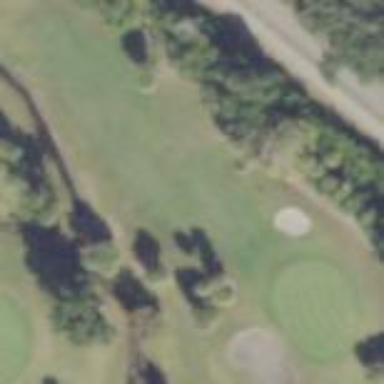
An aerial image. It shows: Golf fairway surrounded by grass.